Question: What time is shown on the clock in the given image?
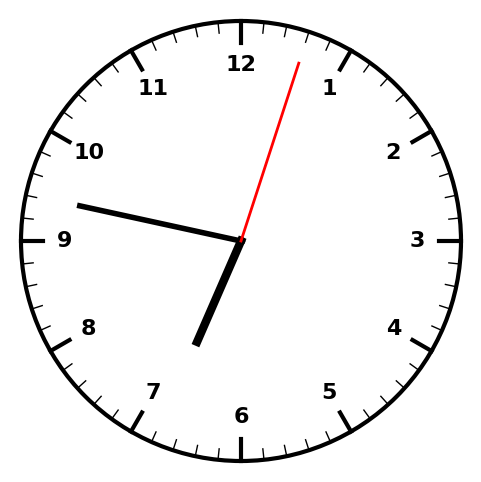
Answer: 06:47:03